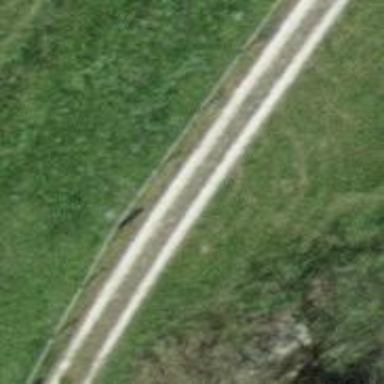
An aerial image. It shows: Track with compacted grade 2 surface.